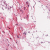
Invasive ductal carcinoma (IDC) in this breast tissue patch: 0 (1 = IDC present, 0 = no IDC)